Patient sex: M
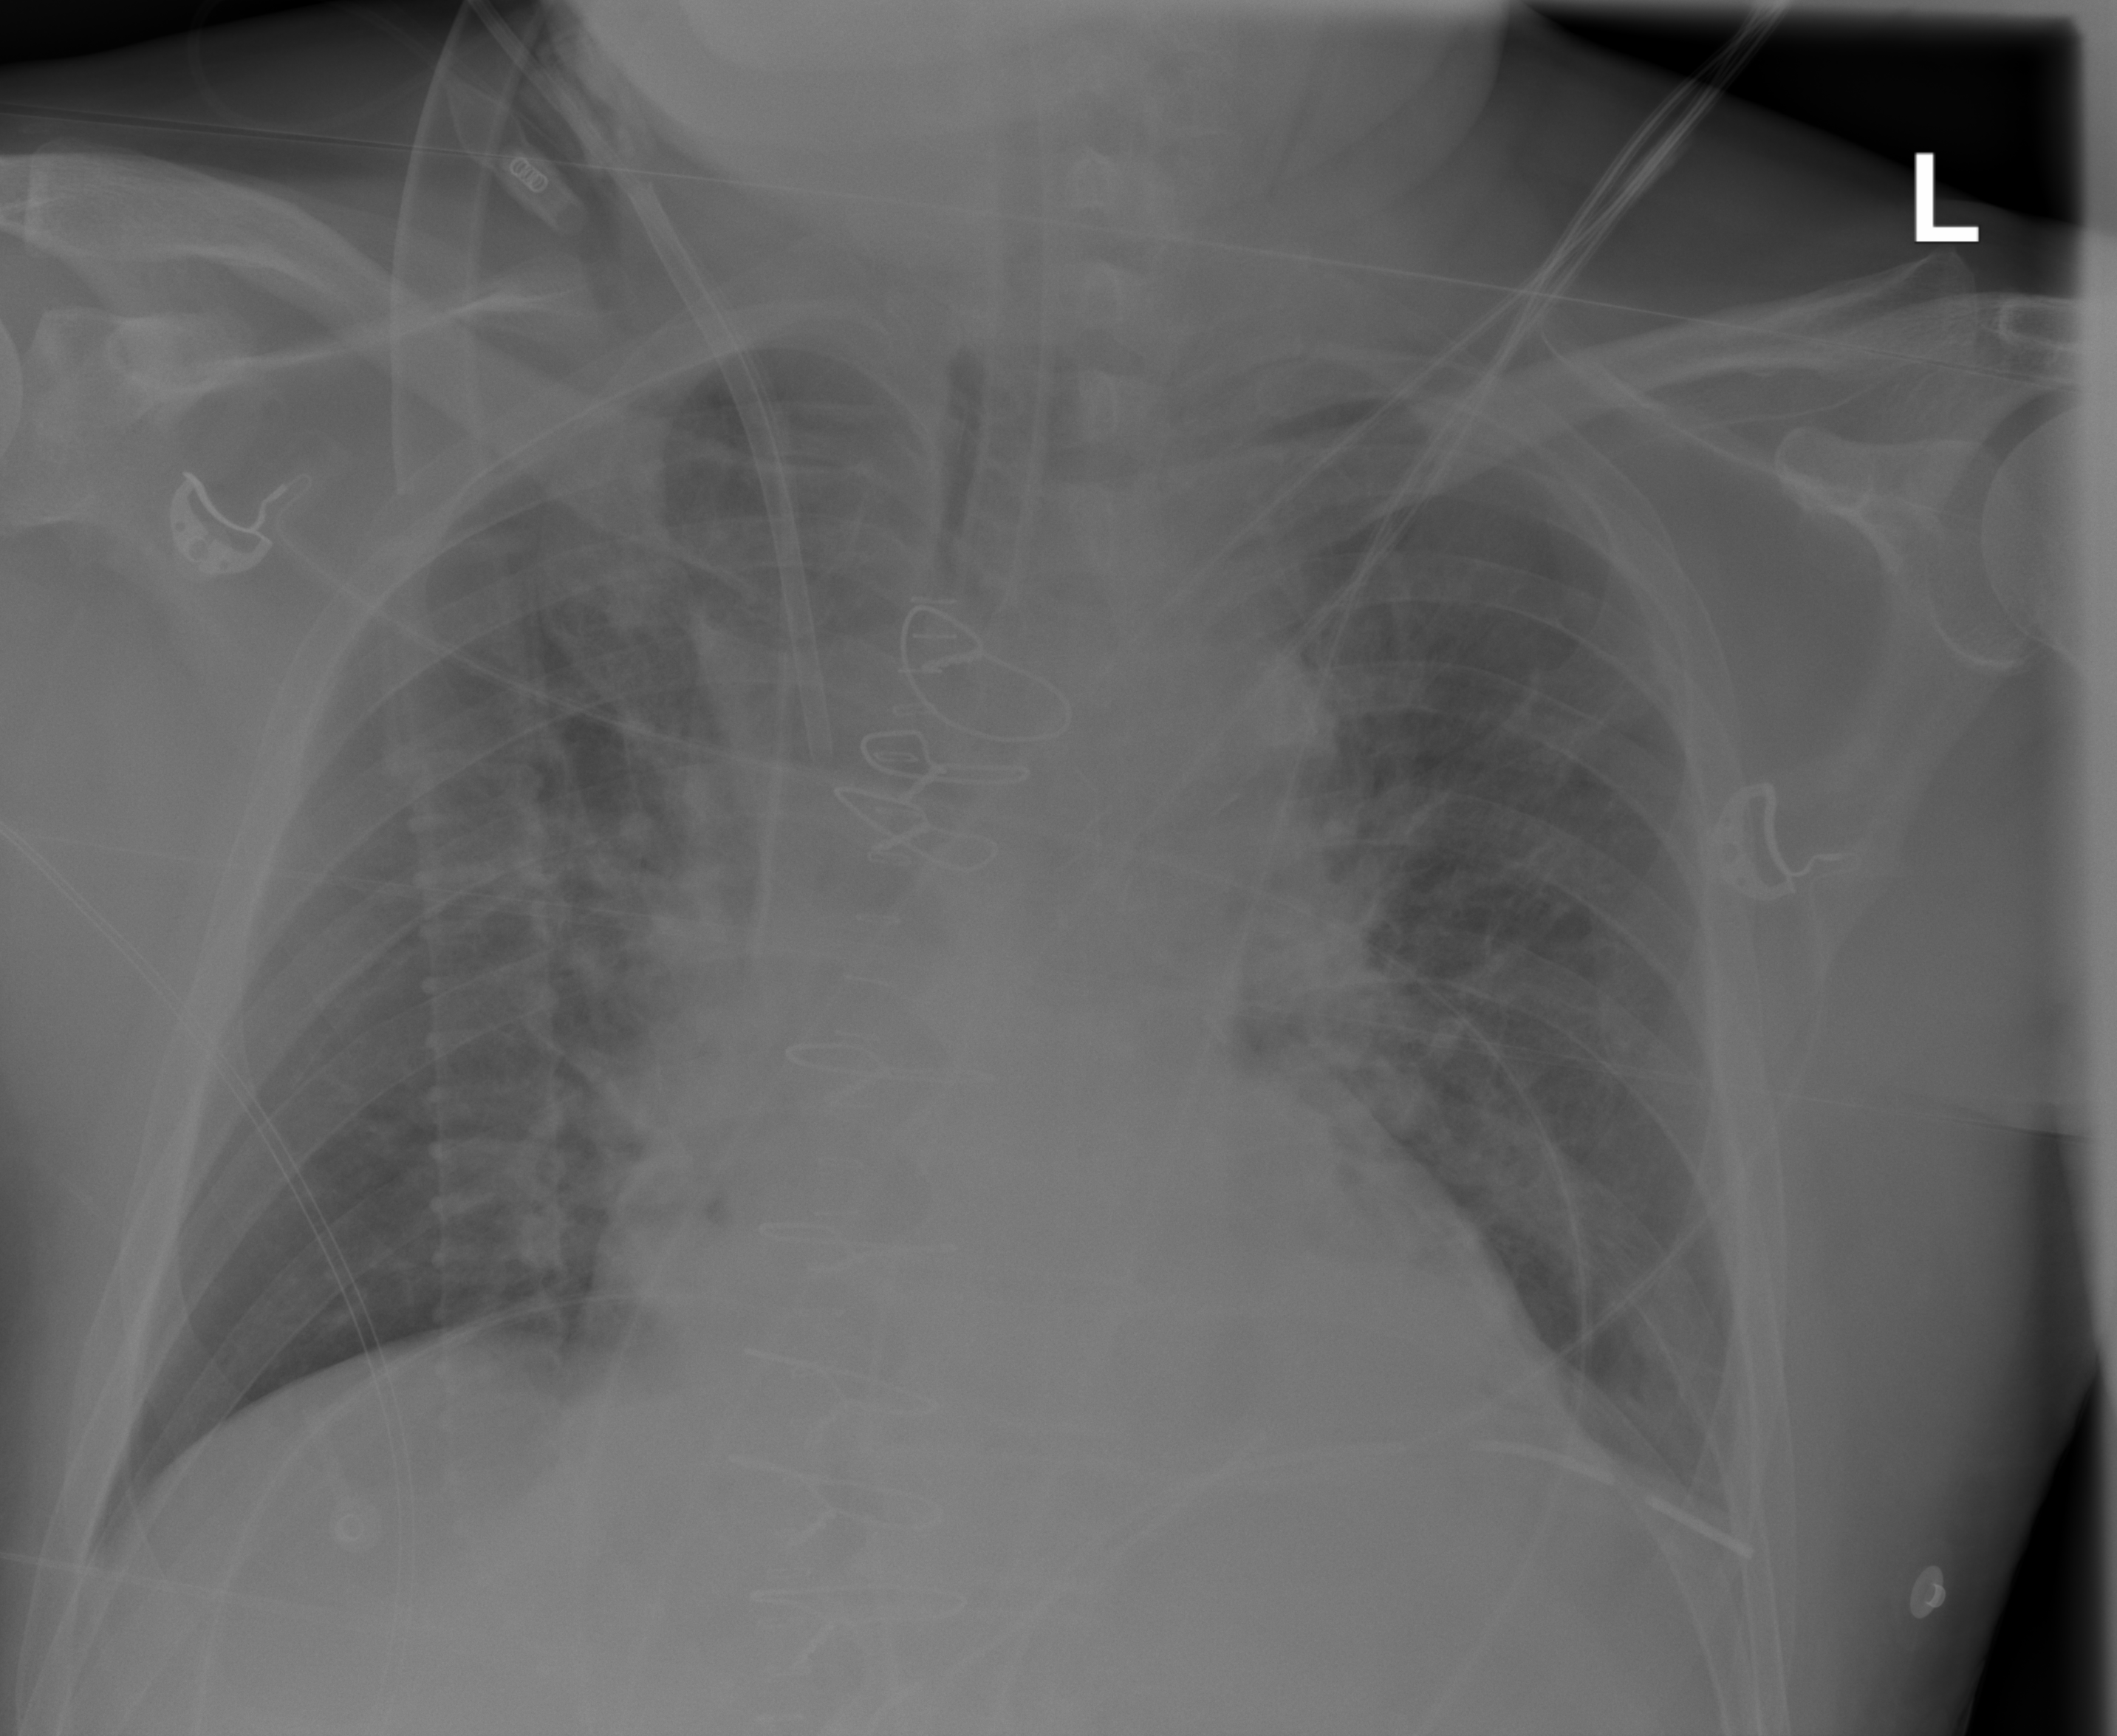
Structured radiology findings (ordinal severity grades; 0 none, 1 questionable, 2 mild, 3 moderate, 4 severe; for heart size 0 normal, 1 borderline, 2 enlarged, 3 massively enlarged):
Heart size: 1
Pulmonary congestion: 2
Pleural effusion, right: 0
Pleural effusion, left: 1
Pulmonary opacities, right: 2
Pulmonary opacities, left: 2
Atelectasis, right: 0
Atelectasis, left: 2